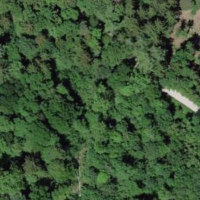
EUNIS habitat code: 44
Species observed at this site:
Vicia sepium